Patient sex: M
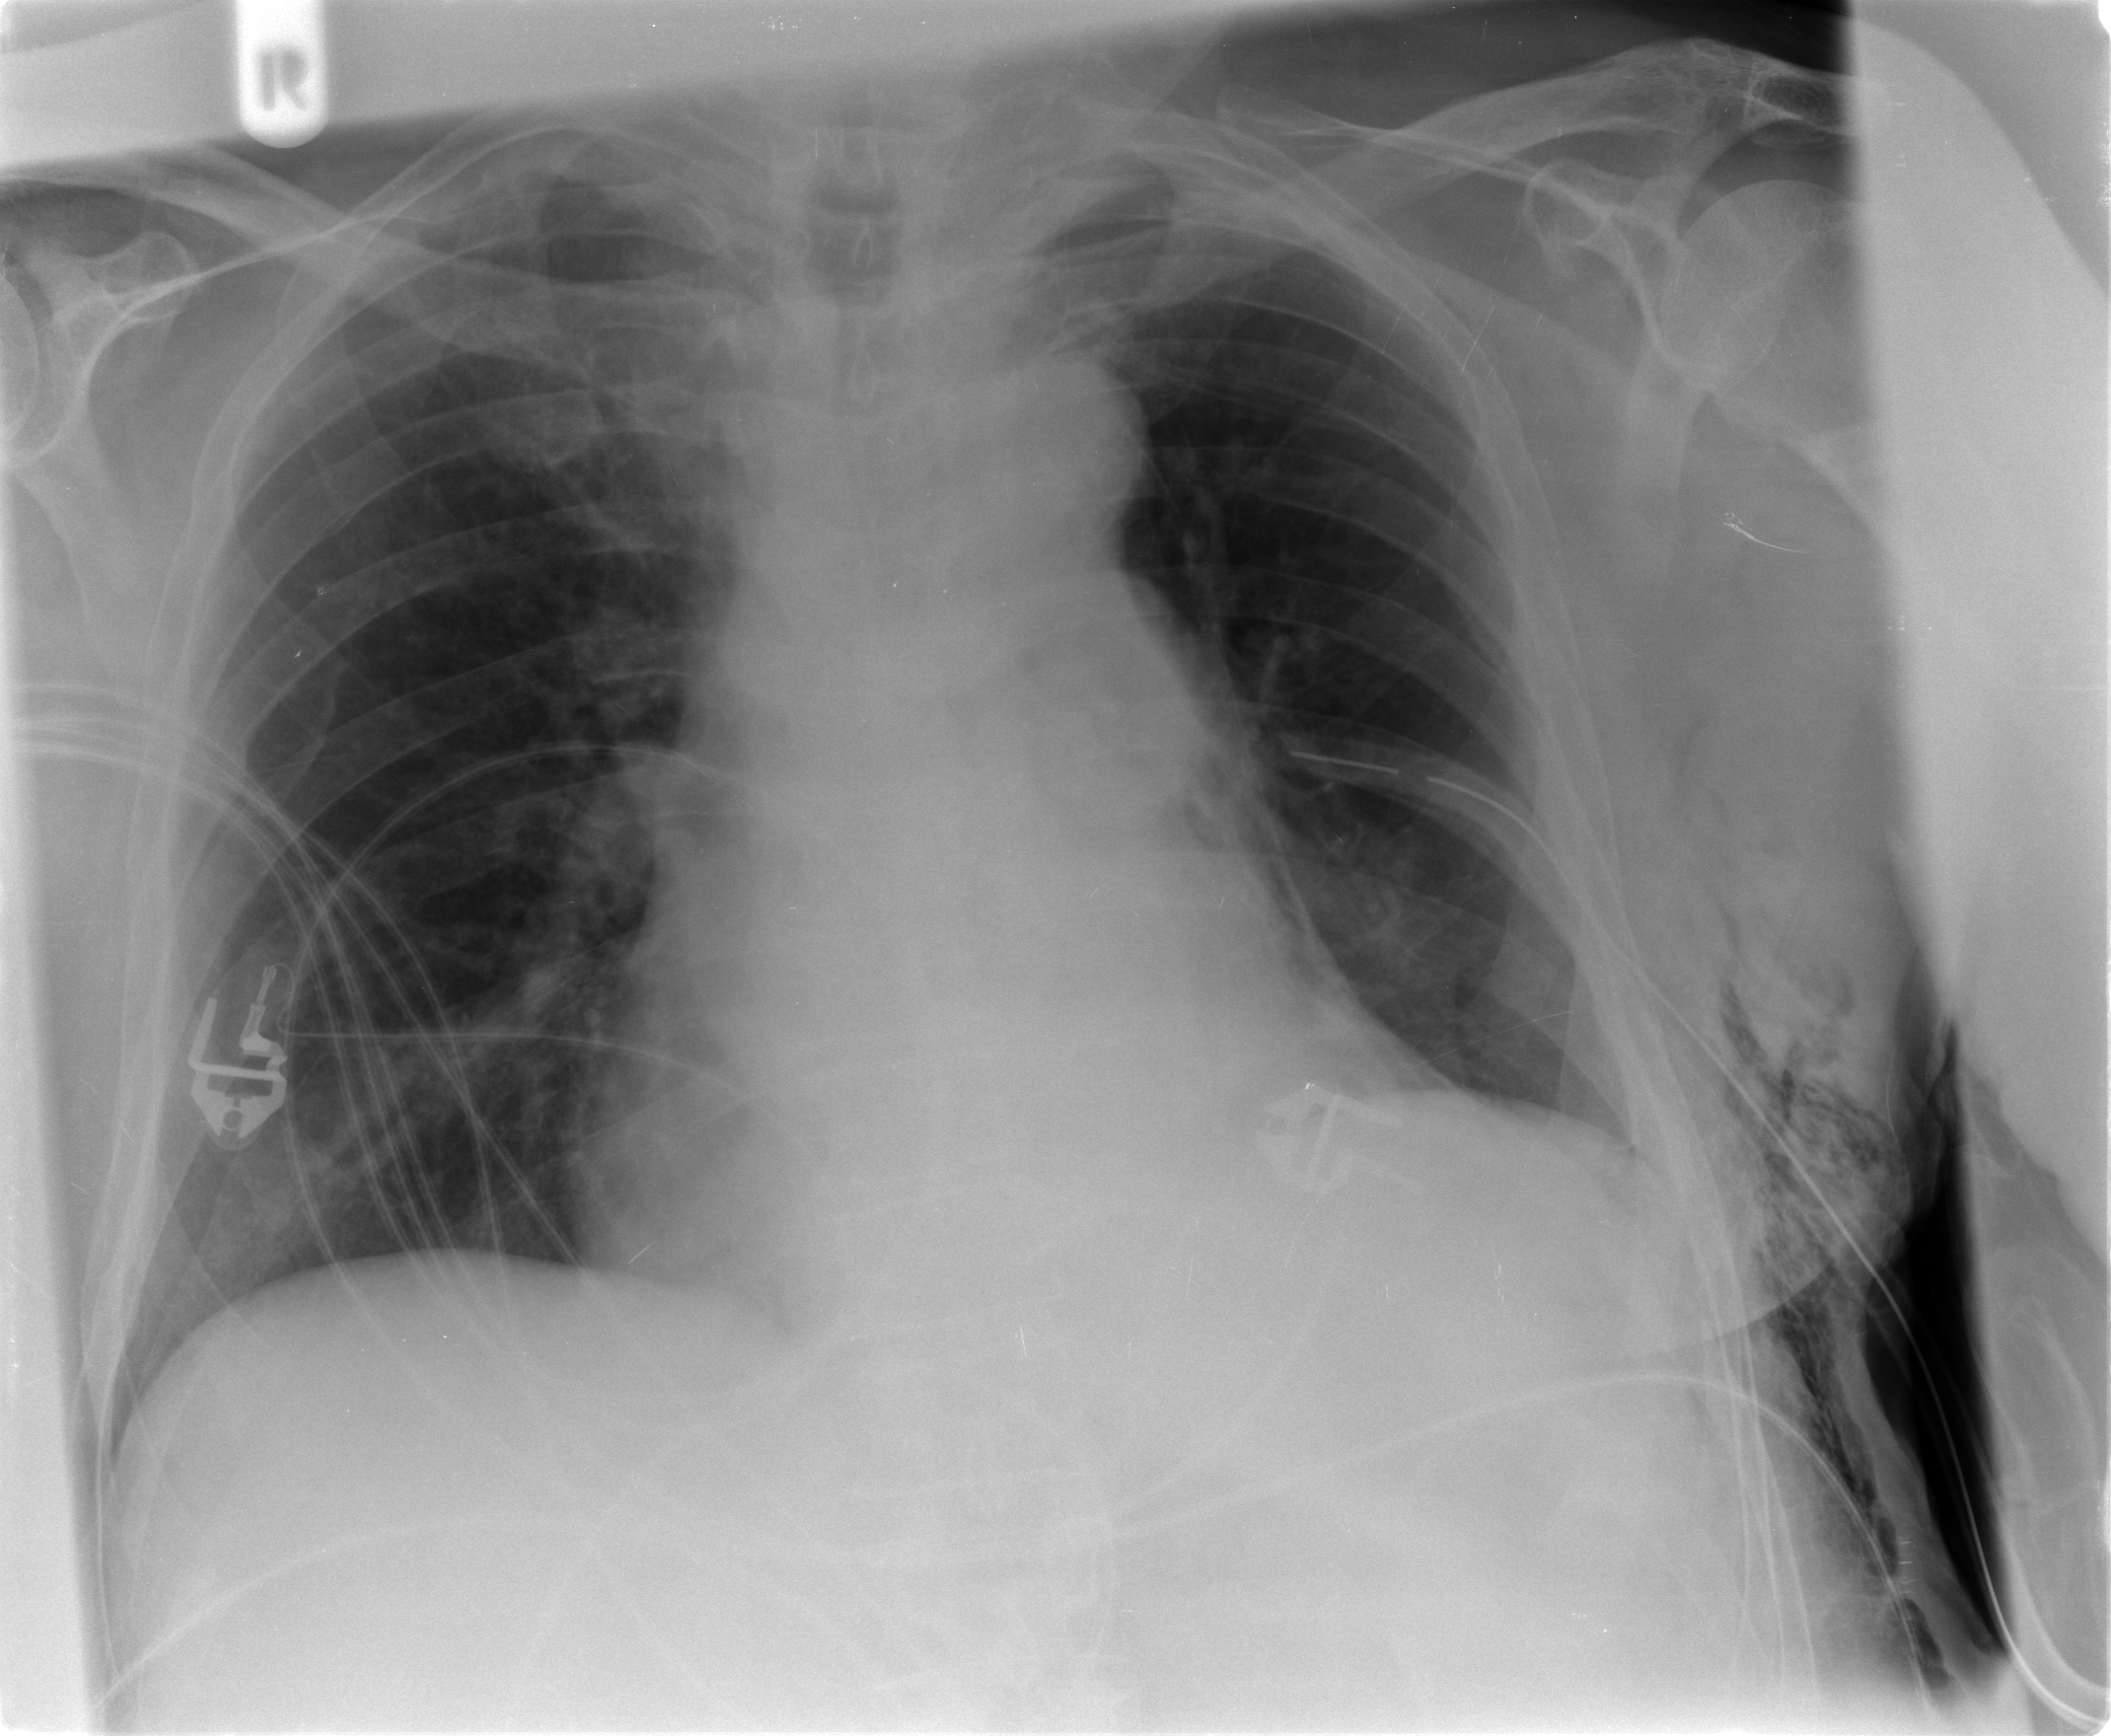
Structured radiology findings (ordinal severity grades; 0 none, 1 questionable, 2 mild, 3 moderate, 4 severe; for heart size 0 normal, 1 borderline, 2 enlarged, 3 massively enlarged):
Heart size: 1
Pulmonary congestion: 0
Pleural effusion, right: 0
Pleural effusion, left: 1
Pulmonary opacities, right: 0
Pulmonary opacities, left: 0
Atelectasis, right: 0
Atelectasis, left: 0